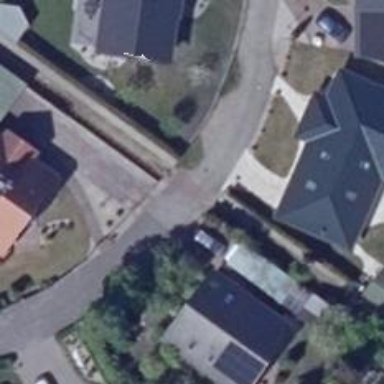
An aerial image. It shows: Living street.